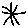
Label: star